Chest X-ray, AP view. Patient: 52 years old, sex F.
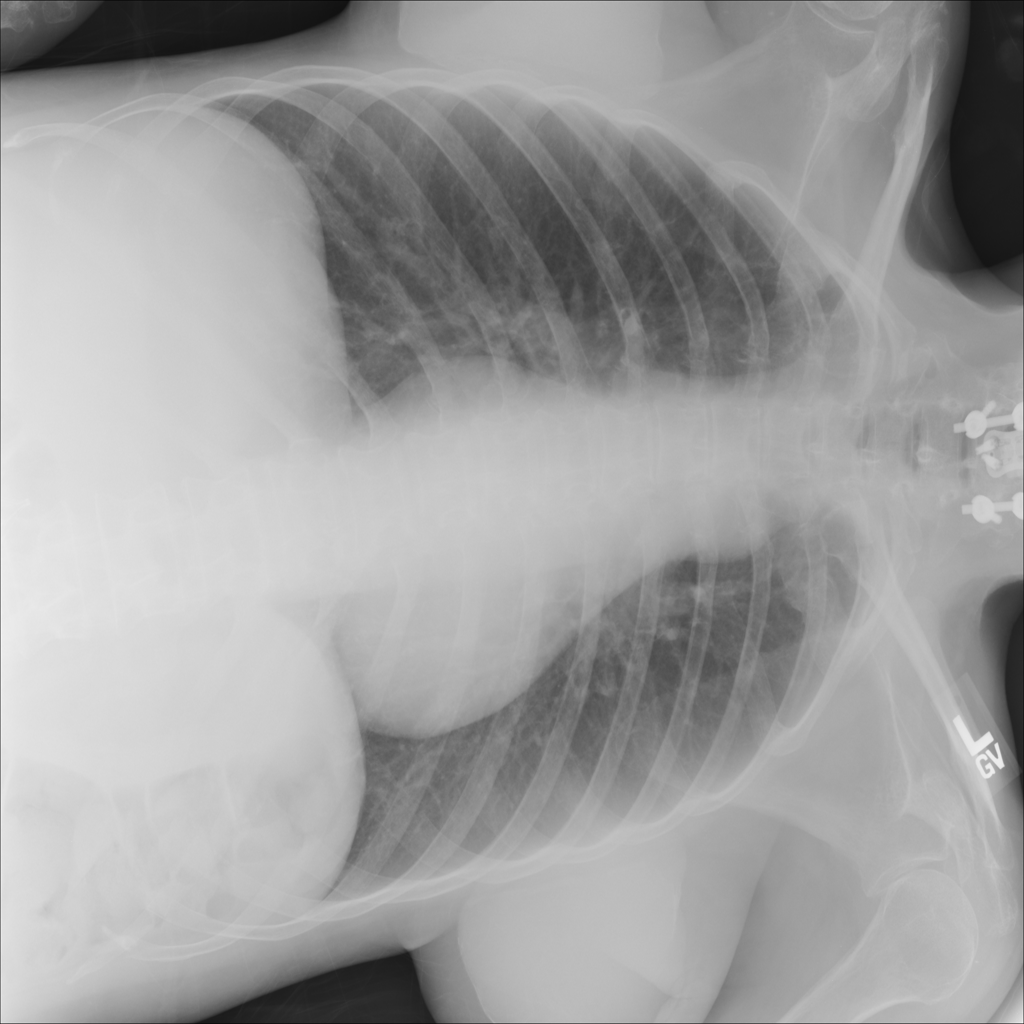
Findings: No Finding